Interaction volume radius: 5 \u00c5
Interaction volume height: 30 \u00c5
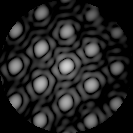
Disorder parameter: 0.1119